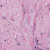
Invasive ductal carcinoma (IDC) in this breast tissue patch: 1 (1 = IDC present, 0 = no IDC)